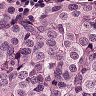
Metastatic tissue present: yes